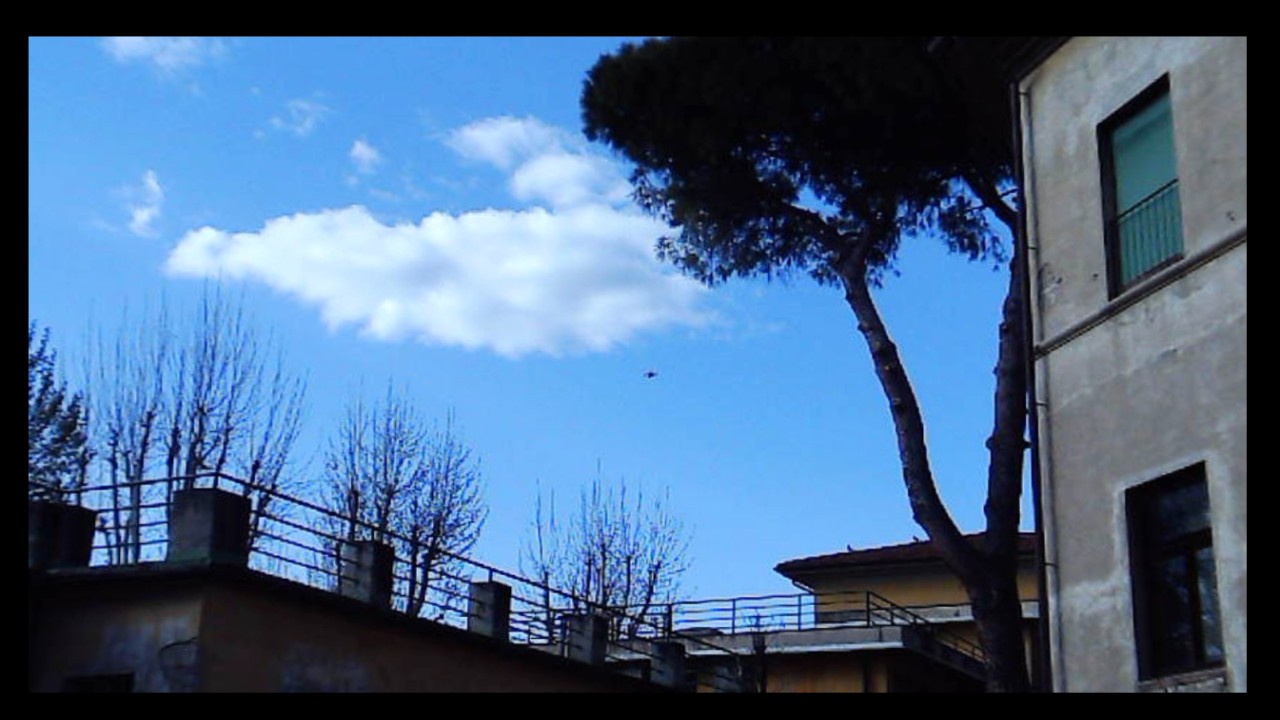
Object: Betafpv air75